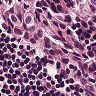
Metastatic tissue present: yes